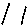
Label: line